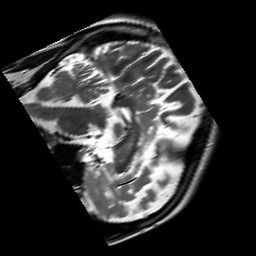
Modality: T2w
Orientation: sagittal
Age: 24
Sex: male
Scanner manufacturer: siemens
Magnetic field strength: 3 T
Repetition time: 7 s
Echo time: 0.09 s